Question: I need to change default icon for moving cells in UITableView.
This one:

Is it possible?
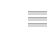
Answer: This is a really hacky solution, and may not work long term, but may give you a starting point. The re-order control is a 'UITableViewCellReorderControl', but that's a private class, so you can't access it directly. However, you could just look through the hierarchy of subviews and find its imageView.
You can do this by subclassing 'UITableViewCell' and overriding its 'setEditing:animated:' method as follows:
'''
- (void) setEditing:(BOOL)editing animated:(BOOL)animated
{
[super setEditing: editing animated: YES];
if (editing) {
for (UIView * view in self.subviews) {
if ([NSStringFromClass([view class]) rangeOfString: @"Reorder"].location != NSNotFound) {
for (UIView * subview in view.subviews) {
if ([subview isKindOfClass: [UIImageView class]]) {
((UIImageView *)subview).image = [UIImage imageNamed: @"yourimage.png"];
}
}
}
}
}
}
'''
---
'''
override func setEditing(_ editing: Bool, animated: Bool) {
super.setEditing(editing, animated: animated)
if editing {
for view in subviews where view.description.contains("Reorder") {
for case let subview as UIImageView in view.subviews {
subview.image = UIImage(named: "yourimage.png")
}
}
}
}
'''
Be warned though... this may not be a long term solution, as Apple could change the view hierarchy at any time.